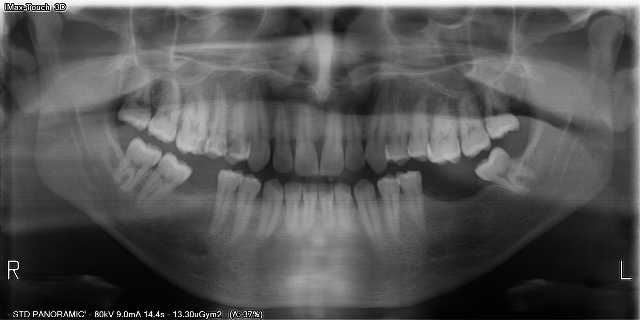
adult